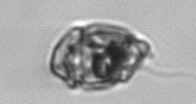
Label: Proterythropsis